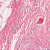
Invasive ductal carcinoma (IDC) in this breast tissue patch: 0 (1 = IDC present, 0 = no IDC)